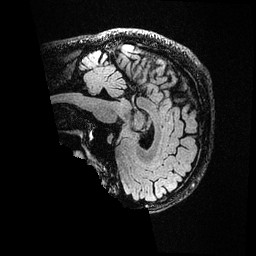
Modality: FLAIR
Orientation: sagittal
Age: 36
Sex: male
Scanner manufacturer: ge
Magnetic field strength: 3 T
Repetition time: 4.802 s
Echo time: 0.117 s